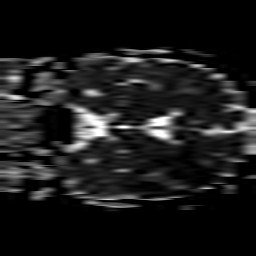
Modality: ADC
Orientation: coronal
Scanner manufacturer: philips
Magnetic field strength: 3 T
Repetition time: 3.793 s
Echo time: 0.06119 s